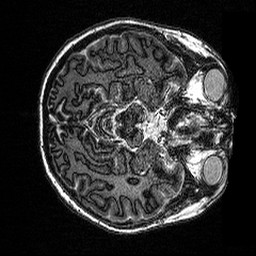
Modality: MP2RAGE
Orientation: axial
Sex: female
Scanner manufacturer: siemens
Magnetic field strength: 3 T
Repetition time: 5 s
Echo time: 0.00292 s